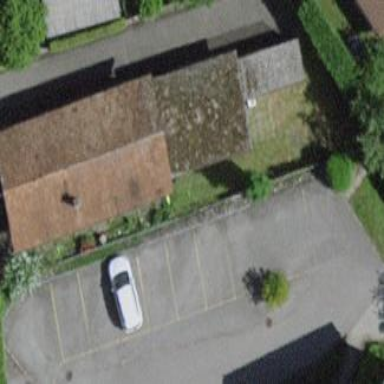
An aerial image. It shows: Rural barn.